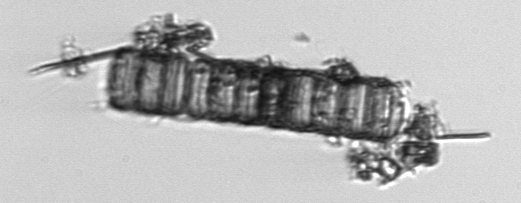
Label: Paralia_sulcata